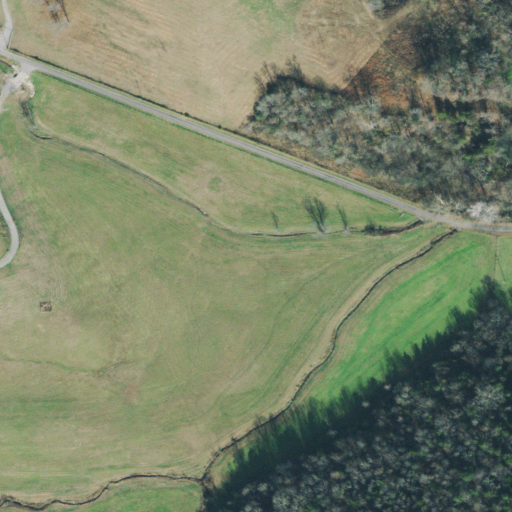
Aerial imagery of valley in Tennessee named Bryant Hollow containing pasture, mixed forest, open development, deciduous forest, shrub, grassland, and evergreen forest